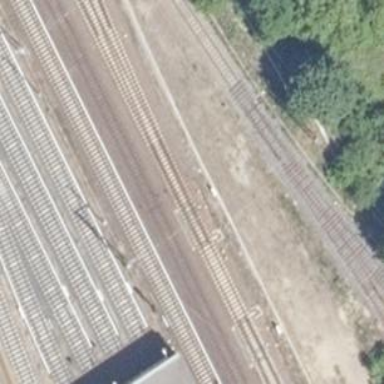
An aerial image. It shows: Railway switch.